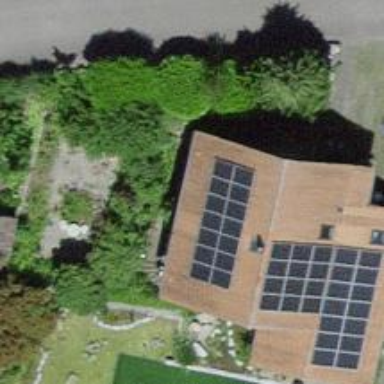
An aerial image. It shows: Solar power generator using photovoltaic method with solar photovoltaic panel types.